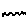
Label: zigzag